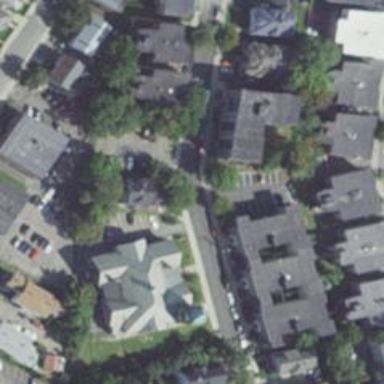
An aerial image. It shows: Residential road with asphalt surface and separate sidewalk.